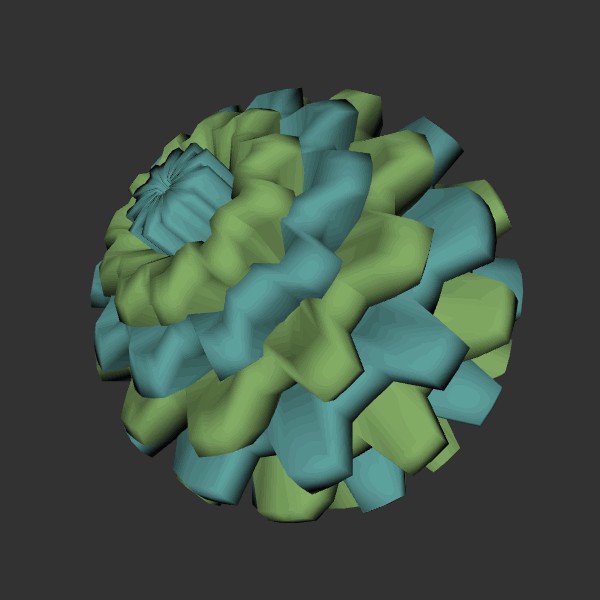
Background: dark